Field crop: maize
Growth stage: 2
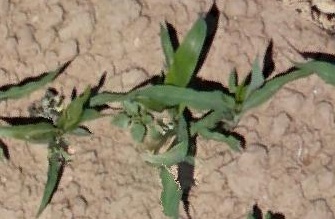
Species: maize